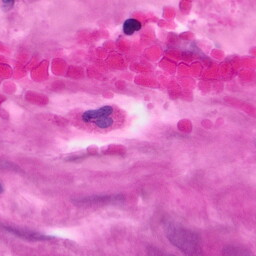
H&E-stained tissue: Pancreatic